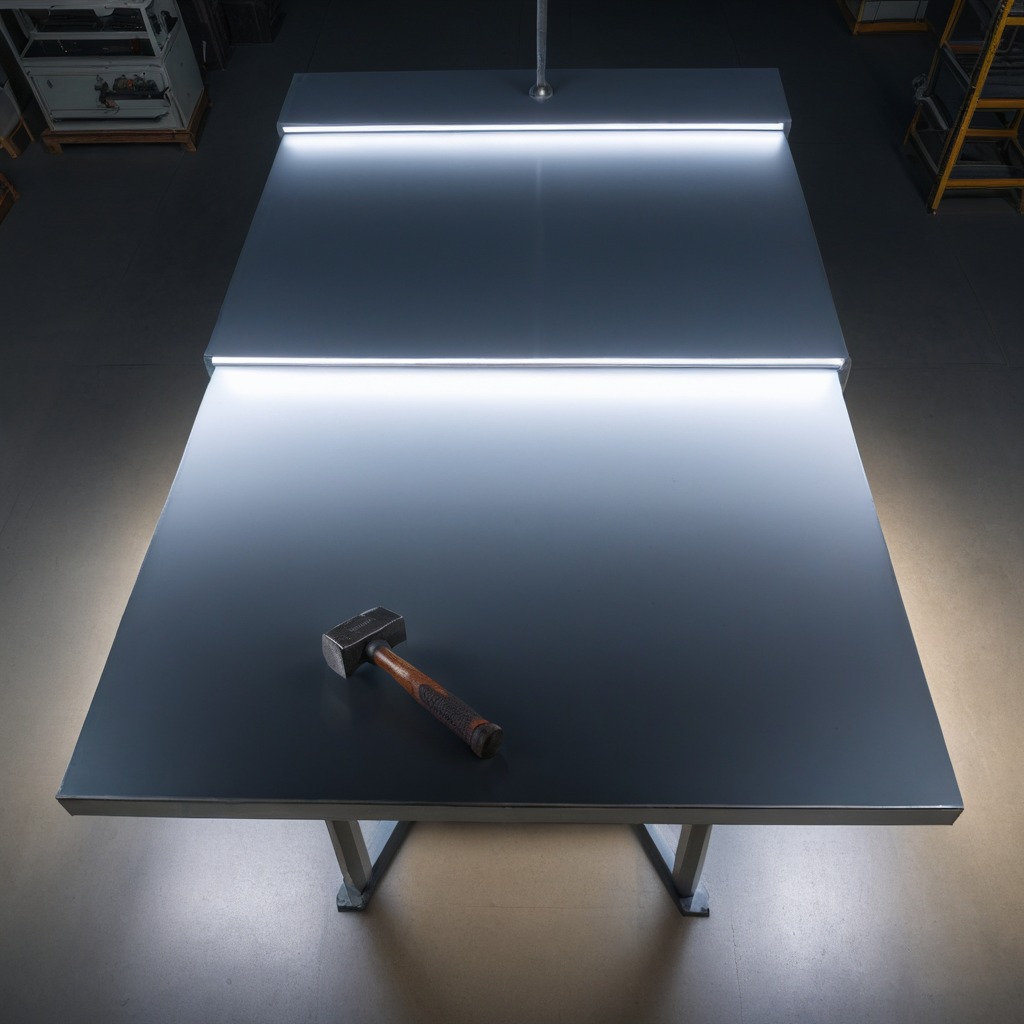
A hammer is lying on the tabletop in the evening.